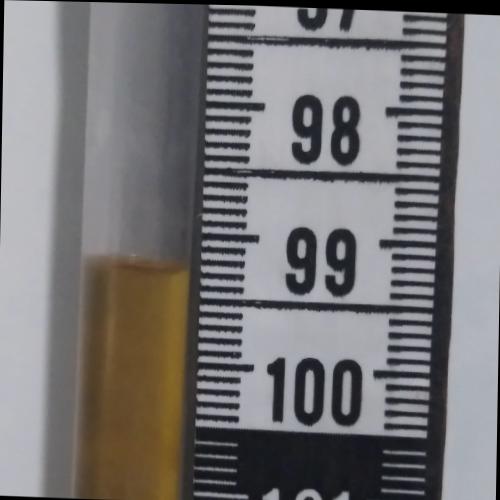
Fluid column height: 99.3 cm